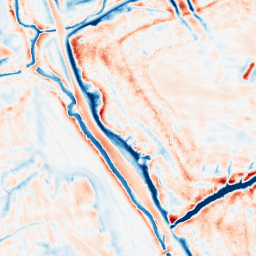
Category: edge_preserving
Decomposition family: bilateral
Decomposition parameters: d: 21
sigma_color: 150
sigma_space: 25
Upsampling method: sinc_blackman
Upsampling parameters: scale: 2
kernel_size: 8
Upsampling scale: 2